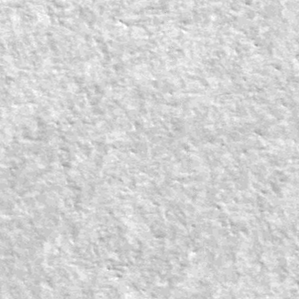
Label: frost